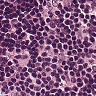
Metastatic tissue present: no